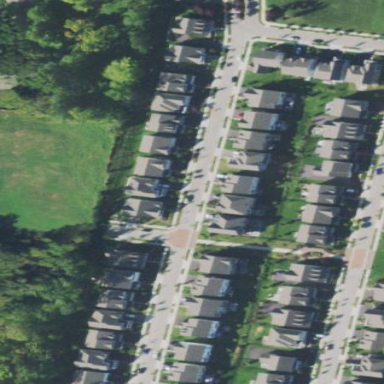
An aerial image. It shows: Residential area composed of single-family homes.